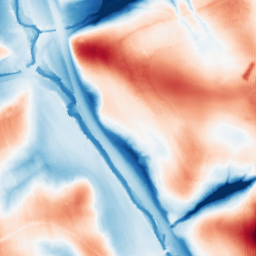
Category: edge_preserving
Decomposition family: guided
Decomposition parameters: radius: 32
eps: 0.01
Upsampling method: fft_zeropad
Upsampling parameters: scale: 4
Upsampling scale: 4